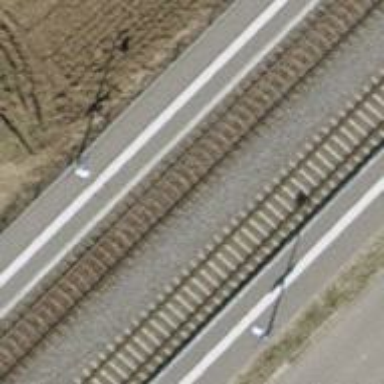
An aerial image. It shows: Stop position for public transport on the railway.